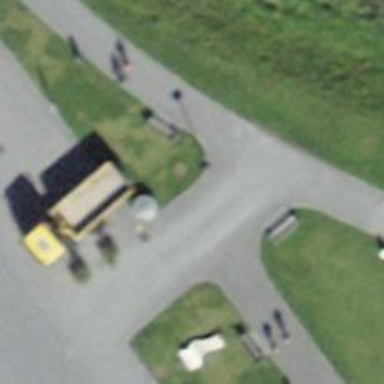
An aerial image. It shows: Bench for seating.